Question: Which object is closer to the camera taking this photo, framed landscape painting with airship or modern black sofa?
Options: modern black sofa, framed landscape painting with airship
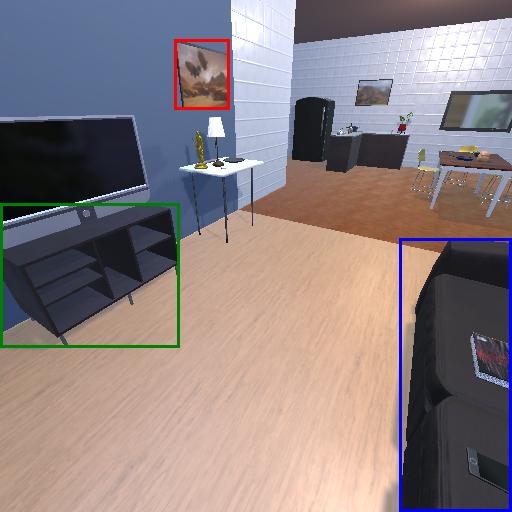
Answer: modern black sofa